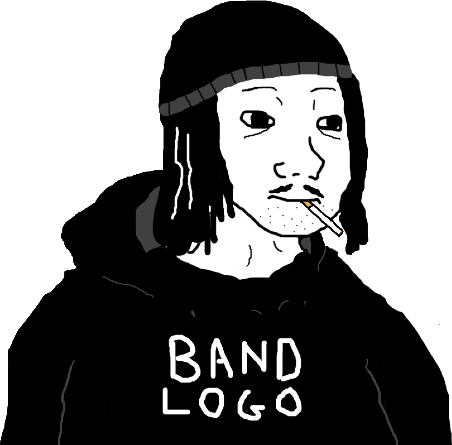
Label: 5_Doomer